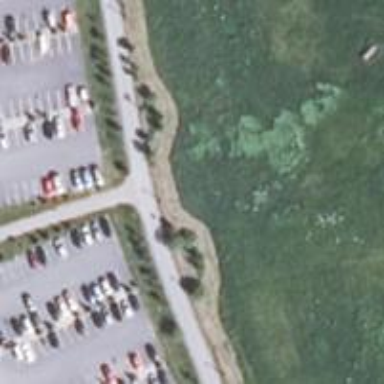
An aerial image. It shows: Grass area designated as golf tee.